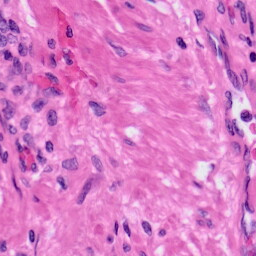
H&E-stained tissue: Prostate